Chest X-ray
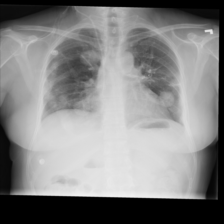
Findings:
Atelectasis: negative
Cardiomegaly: negative
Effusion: negative
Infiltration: negative
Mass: negative
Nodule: positive
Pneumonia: negative
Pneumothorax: negative
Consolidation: negative
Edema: negative
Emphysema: negative
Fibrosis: negative
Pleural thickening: negative
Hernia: negative